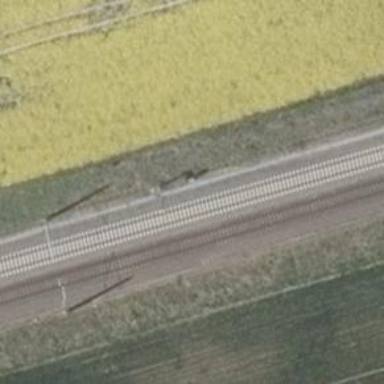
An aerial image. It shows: Railway signal.